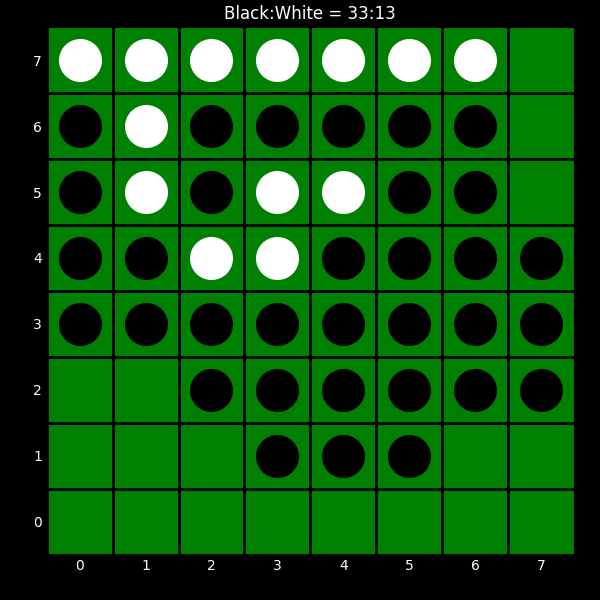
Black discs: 33
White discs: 13